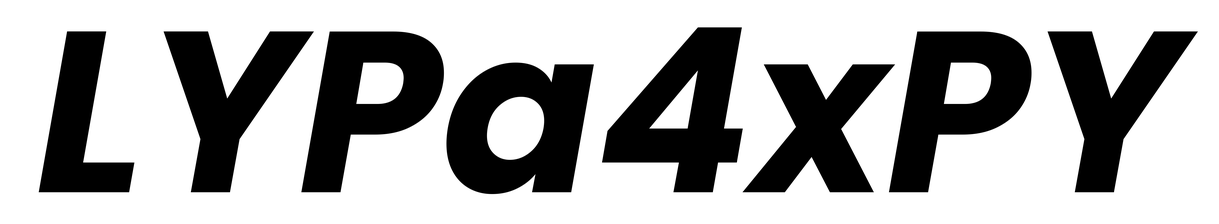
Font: Poppins-BoldItalic